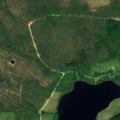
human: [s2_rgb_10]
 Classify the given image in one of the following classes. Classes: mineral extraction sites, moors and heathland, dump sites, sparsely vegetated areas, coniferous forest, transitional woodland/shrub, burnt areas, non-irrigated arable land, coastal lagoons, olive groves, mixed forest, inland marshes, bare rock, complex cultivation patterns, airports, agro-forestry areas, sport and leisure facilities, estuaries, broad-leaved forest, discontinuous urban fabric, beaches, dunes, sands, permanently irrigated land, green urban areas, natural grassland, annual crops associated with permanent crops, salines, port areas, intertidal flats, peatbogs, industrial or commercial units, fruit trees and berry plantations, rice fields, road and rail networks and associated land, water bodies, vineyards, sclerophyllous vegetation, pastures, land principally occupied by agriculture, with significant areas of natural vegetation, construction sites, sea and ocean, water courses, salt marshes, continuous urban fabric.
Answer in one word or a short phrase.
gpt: coniferous forest, mixed forest, transitional woodland/shrub, water bodies